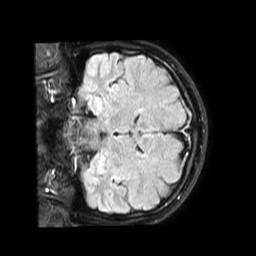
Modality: FLAIR
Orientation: coronal
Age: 27
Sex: female
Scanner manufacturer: philips
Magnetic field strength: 1.5 T
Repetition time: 6 s
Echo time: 0.1023 s